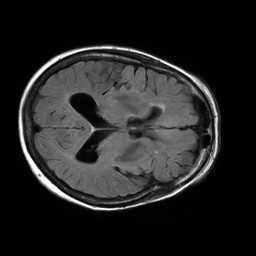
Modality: FLAIR
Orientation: axial
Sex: female
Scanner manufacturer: philips
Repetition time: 11 s
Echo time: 0.125 s